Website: crate-barrel
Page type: customer-info-address
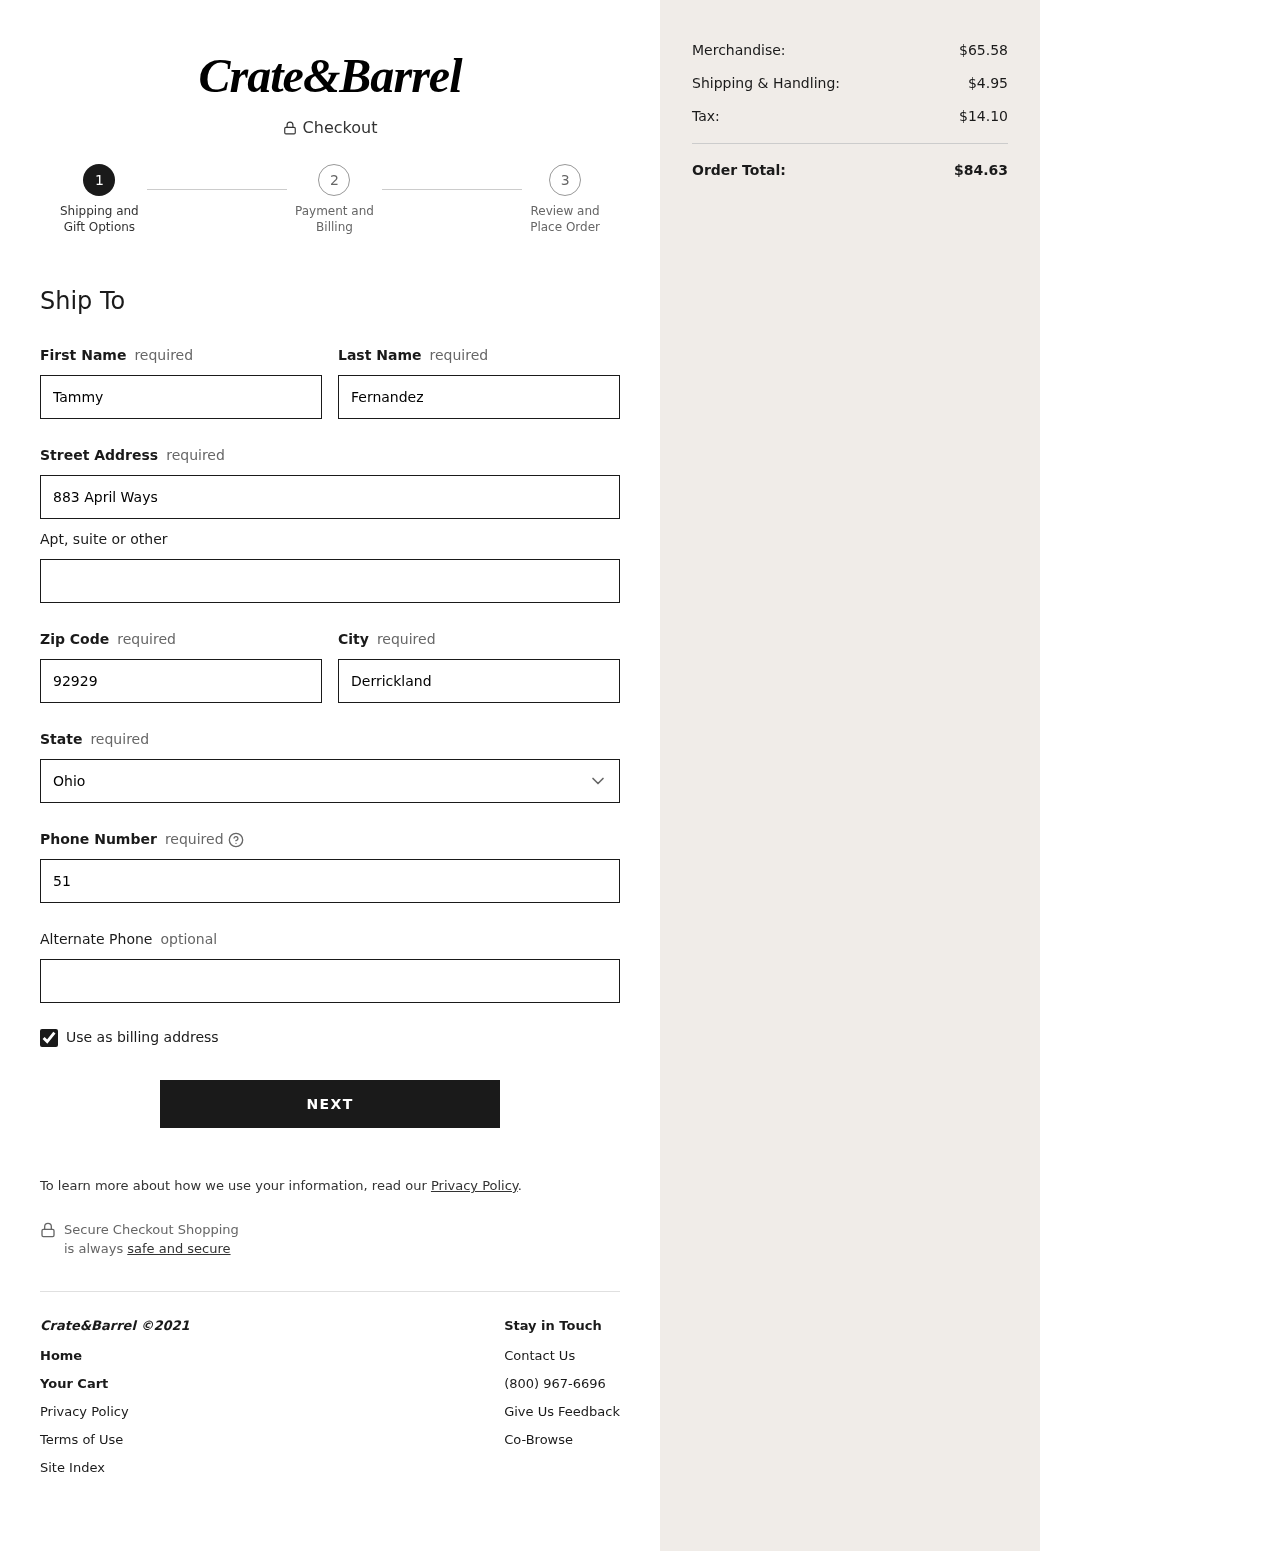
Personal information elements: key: PII_STATE
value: Ohio
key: PII_FIRSTNAME
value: Tammy
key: PII_LASTNAME
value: Fernandez
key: PII_STREET
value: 883 April Ways
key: PII_POSTCODE
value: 92929
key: PII_CITY
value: Derrickland
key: PII_PHONE
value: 5128456597
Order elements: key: ORDER_SUBTOTAL
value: $65.58
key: ORDER_SHIPPING_COST
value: $4.95
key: ORDER_TAX
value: $14.10
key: ORDER_TOTAL
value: $84.63